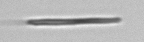
Label: fiber